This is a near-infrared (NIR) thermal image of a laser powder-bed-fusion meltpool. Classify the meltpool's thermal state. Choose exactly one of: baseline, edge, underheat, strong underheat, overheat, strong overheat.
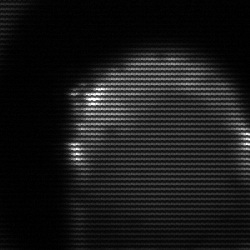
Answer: edge